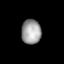
Tissue: lung
Cell type: Others
Senescence score: 0.1954
Nuclear area (px): 477
Mean DAPI intensity: 157.151